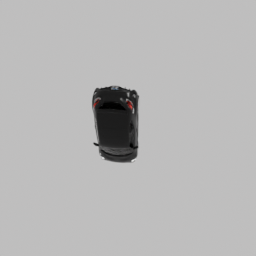
Label: mechanical